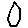
Label: hexagon